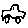
Label: car